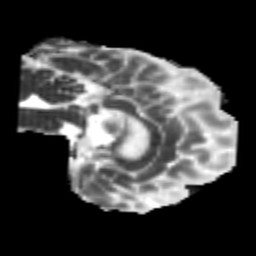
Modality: MD
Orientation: sagittal
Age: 24
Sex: male
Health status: healthy
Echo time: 0.074 s